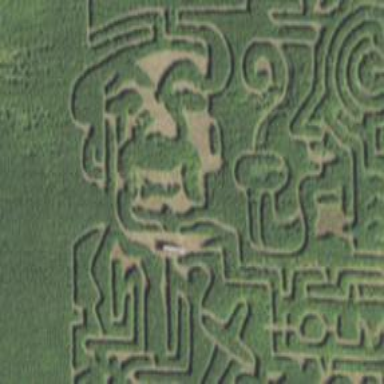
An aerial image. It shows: Maze attraction.